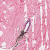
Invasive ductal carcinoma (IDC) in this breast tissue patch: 0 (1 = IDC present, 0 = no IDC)